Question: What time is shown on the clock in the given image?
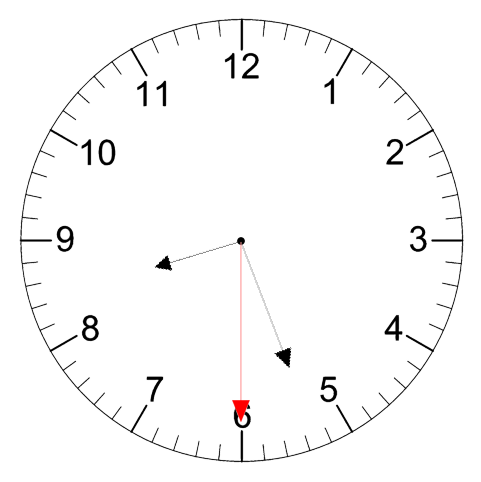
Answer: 08:26:30